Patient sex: M
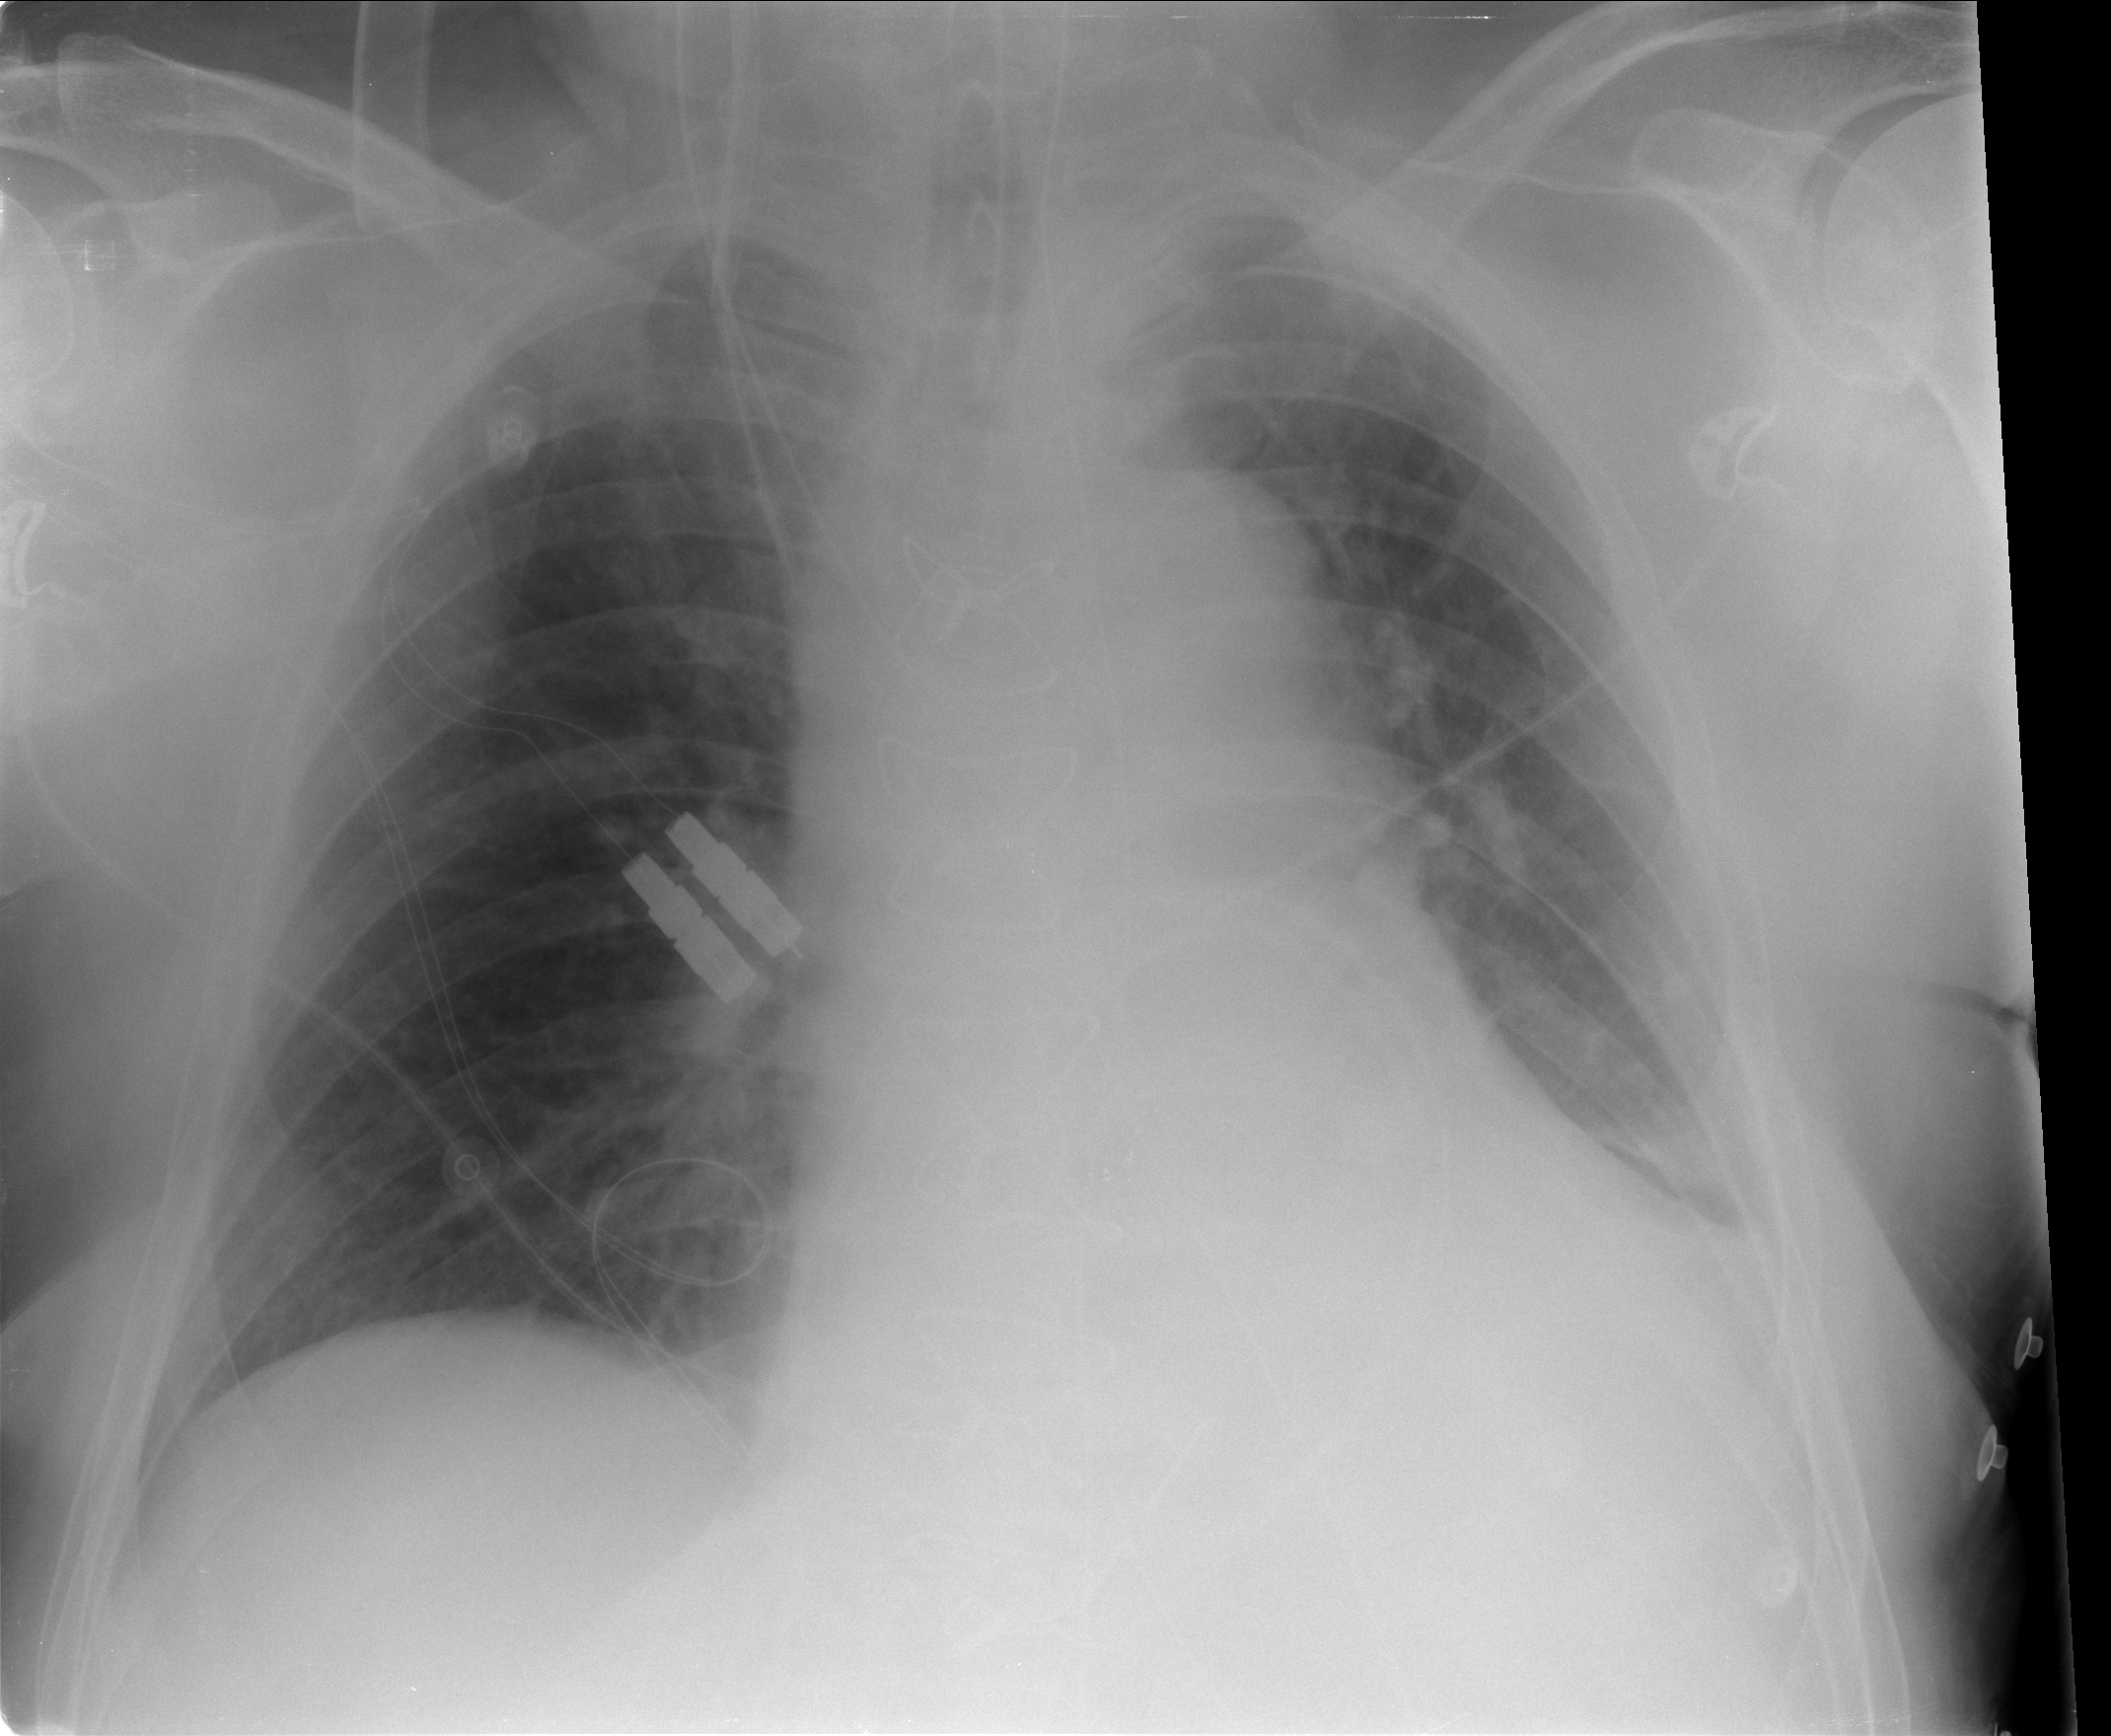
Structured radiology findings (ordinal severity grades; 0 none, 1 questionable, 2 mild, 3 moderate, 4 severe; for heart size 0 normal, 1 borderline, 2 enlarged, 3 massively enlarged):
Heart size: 0
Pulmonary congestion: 0
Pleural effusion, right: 0
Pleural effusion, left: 2
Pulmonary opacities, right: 0
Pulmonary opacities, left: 0
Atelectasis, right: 0
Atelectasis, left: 2